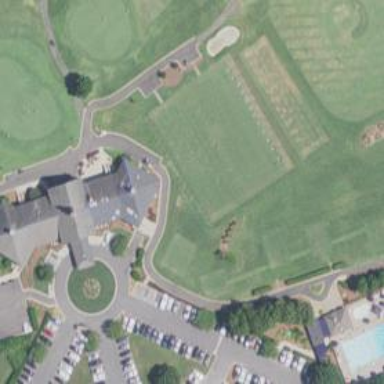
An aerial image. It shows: Golf driving range situated on grass pitch.